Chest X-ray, PA view. Patient: 42 years old, sex M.
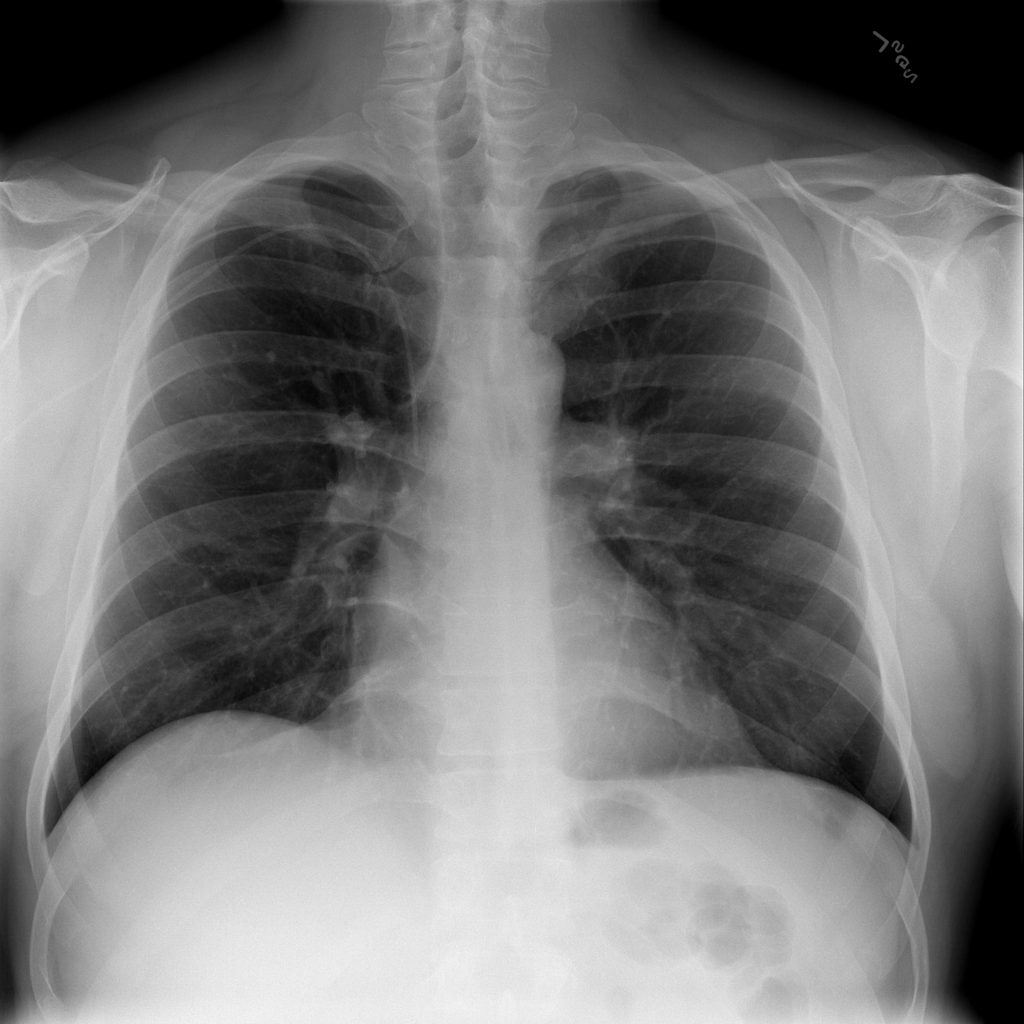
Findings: No Finding